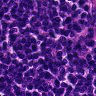
Metastatic tissue present: no